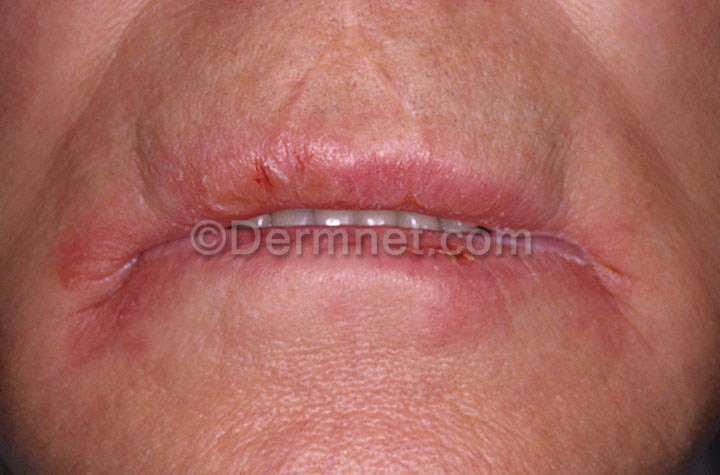
Disease: Tinea Ringworm Candidiasis and other Fungal Infections